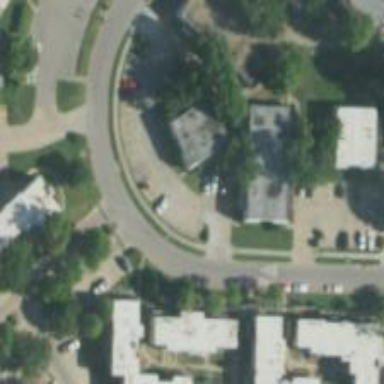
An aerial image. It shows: Living street.